Question: i have tree list( one parent and 4 children), if i change the children position alert box will display the order.
for example
i have children 1, 2, 3, 4 and if i drag the 4 child and place it in the 2 position
alert will display the order like 1, 4, 2, 3.

and jsfiddle link: <URL>.
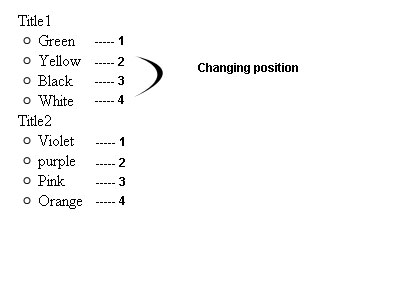
Answer: '''
** mind reading mode on (please write question that are understandable withouth links **
'''
You can do (you must use the stop function otherwise the alert is fired twice):
'''
$( ".droptrue" ).sortable({
connectWith: "ul.mt",
dropOnEmpty: true,
stop: function(event, ui) {
var order = ui.item.prevAll().length;
alert(order);
//$.post("updateDB.php", order, function(theResponse){
//$("#contentRight").html(theResponse);
//});
}
});
'''
fiddle here : <URL>
EDIT - to do what you want you could do this:
'''
var addPositions = function() {
$('.droptrue').each(function() {
var position = 1;
$(this).children().each(function() {
$(this).data('position', position);
position++;
});
});
};
$(document).ready(function() {
var treeList = "";
treeList = "<ul id="createTree" class="droptrue1">";
for (var key in jsonObj) {
//alert("key: " + key + ", value: " + jsonObj[key])
for (var skey in jsonObj[key]) {
treeList += ("<li class="listTree" id="asdf">" + skey + "<ul class="droptrue mt">");
for (var sskey in jsonObj[key][skey]) {
for (var ssskey in jsonObj[key][skey][sskey]) {
treeList += ("<li class="innerList">" + jsonObj[key][skey][sskey][ssskey] + "</li>");
}
}
treeList += "</ul></li>";
}
}
treeList += "</ul>";
$('#tree').append(treeList);
addPositions();
$(".droptrue").sortable({
connectWith: "ul.mt",
dropOnEmpty: true,
stop: function(event, ui) {
var order = [];
ui.item.closest('ul').children('li').each(function() {
order.push($(this).data('position'));
});
alert(order.join(', '));
//$.post("updateDB.php", order, function(theResponse){
//$("#contentRight").html(theResponse);
//});
}
});
$("ul.droptrue1").sortable();
});
'''
Fiddle here: <URL>